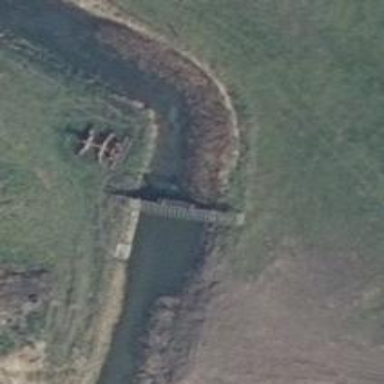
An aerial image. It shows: Weir in waterway.